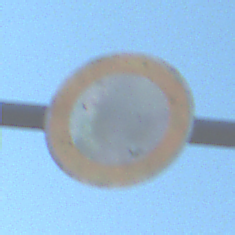
Verkehrszeichen: VerbotFahrzeugeAllerArt
Umgebung: Outdoor, Nature
Tageszeit: Midday
Wetter: Clear
Licht: Natural
Jahreszeit: NotSpecified
Kontrast: HighContrast